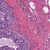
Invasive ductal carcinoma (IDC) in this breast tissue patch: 0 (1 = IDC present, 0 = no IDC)